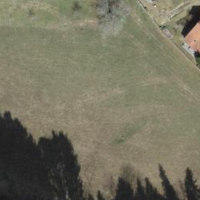
EUNIS habitat code: 24
Species observed at this site:
Primula veris